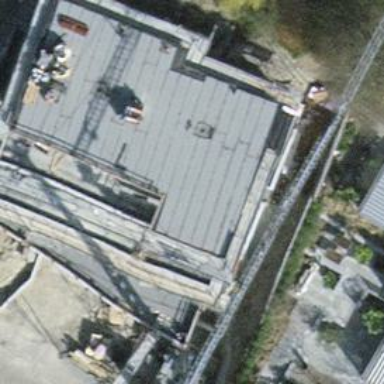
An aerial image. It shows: Small solar photovoltaic panel generator on the roof of building.